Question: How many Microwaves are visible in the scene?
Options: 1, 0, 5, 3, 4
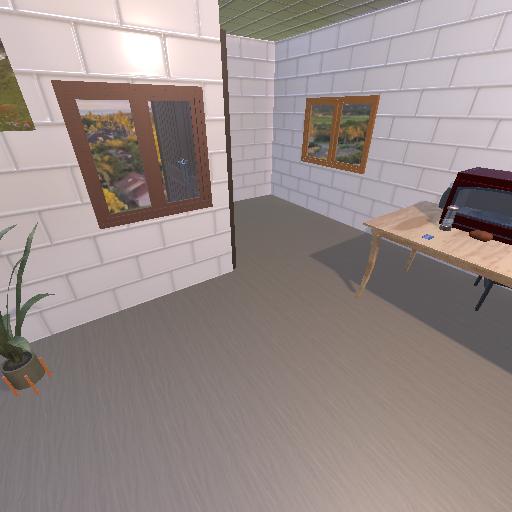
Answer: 1